Interaction volume radius: 10 \u00c5
Interaction volume height: 45 \u00c5
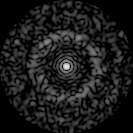
Disorder parameter: 0.8309